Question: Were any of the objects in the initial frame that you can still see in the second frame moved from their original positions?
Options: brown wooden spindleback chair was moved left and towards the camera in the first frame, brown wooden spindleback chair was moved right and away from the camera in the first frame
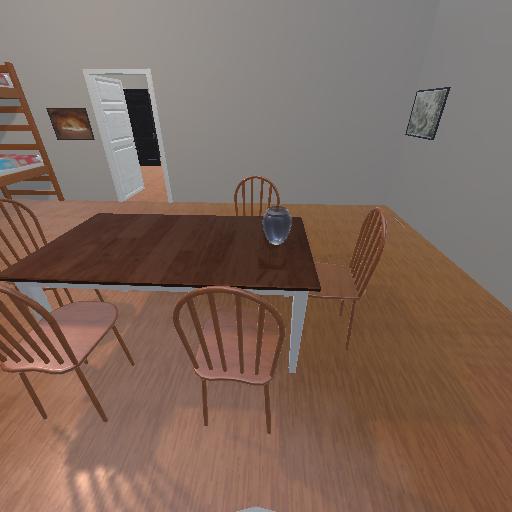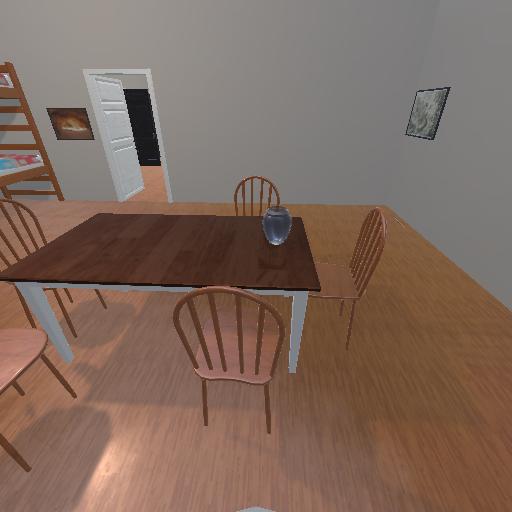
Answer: brown wooden spindleback chair was moved left and towards the camera in the first frame